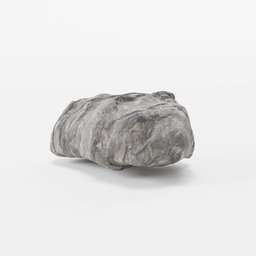
Label: nature